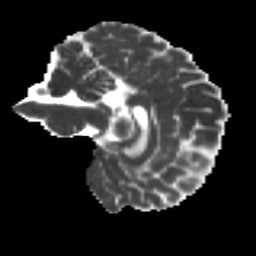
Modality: MD
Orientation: sagittal
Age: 31
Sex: female
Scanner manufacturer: ge
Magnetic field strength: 3 T
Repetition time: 7.8 s
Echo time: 0.0606 s